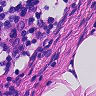
Metastatic tissue present: no